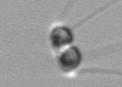
Label: Chaetoceros